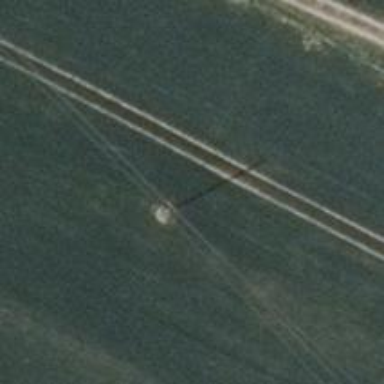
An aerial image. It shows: Power pole.